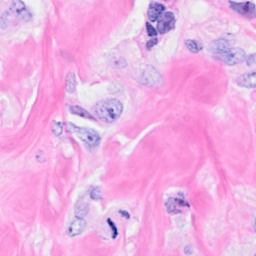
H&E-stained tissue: Breast